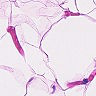
Metastatic tissue present: no